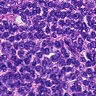
Metastatic tissue present: no